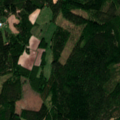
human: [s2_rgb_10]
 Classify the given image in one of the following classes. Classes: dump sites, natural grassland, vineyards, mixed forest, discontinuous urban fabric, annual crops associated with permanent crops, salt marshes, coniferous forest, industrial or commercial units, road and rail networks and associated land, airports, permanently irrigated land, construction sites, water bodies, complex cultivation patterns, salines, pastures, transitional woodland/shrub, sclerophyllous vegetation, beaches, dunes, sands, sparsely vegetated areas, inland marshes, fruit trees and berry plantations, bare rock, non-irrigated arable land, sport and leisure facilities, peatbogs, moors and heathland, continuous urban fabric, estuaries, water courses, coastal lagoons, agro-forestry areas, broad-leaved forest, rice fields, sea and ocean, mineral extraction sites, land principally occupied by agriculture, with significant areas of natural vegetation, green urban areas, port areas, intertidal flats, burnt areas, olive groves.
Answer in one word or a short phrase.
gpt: land principally occupied by agriculture, with significant areas of natural vegetation, coniferous forest, mixed forest, transitional woodland/shrub